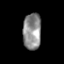
Tissue: skin
Cell type: Epithelial cells
Senescence score: 0.8085
Nuclear area (px): 653
Mean DAPI intensity: 141.691